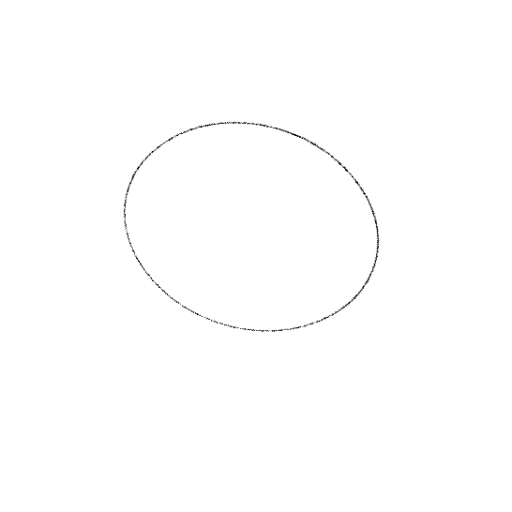
Crossing number: 0